Interaction volume radius: 5 \u00c5
Interaction volume height: 25 \u00c5
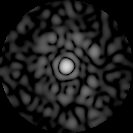
Disorder parameter: 0.8654